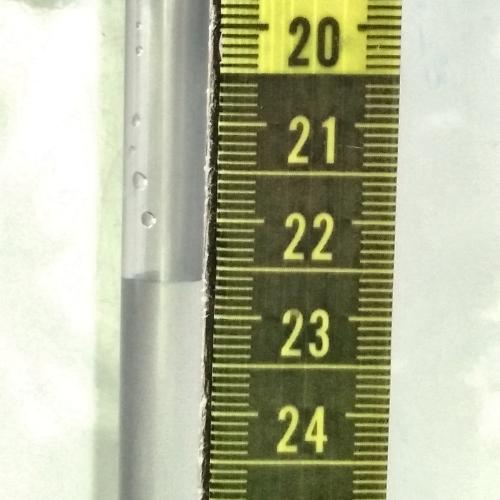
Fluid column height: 22.6 cm